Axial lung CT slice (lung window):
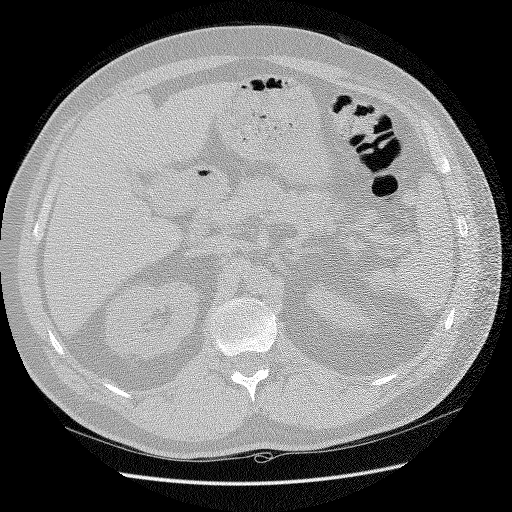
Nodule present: no